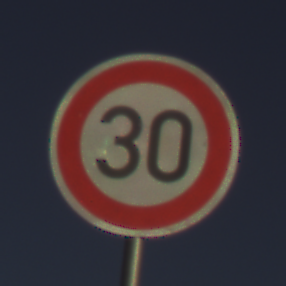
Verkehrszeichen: Geschwindigkeit30
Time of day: SunriseSunset
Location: Outdoor (Nature)
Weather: Clear
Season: NotSpecified
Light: Natural